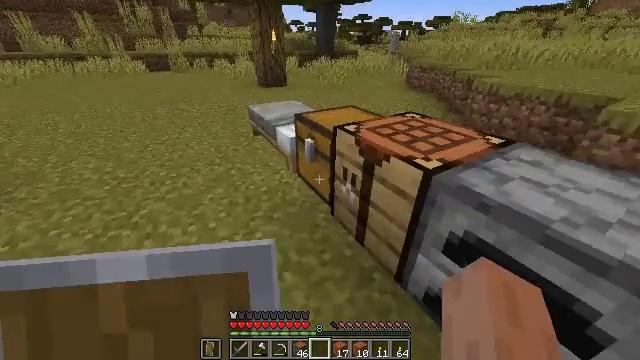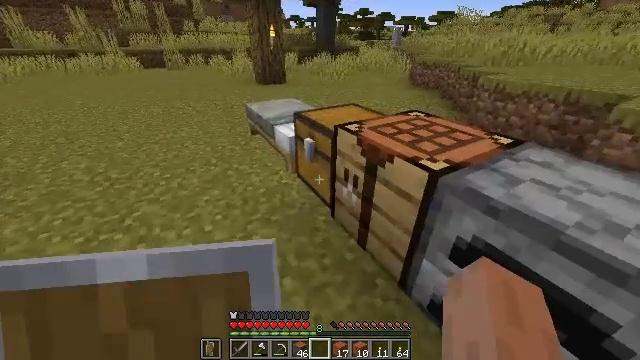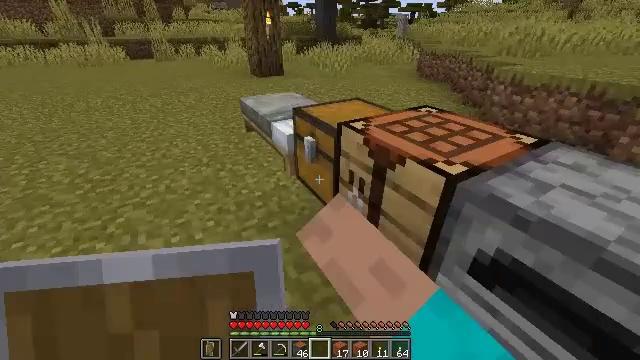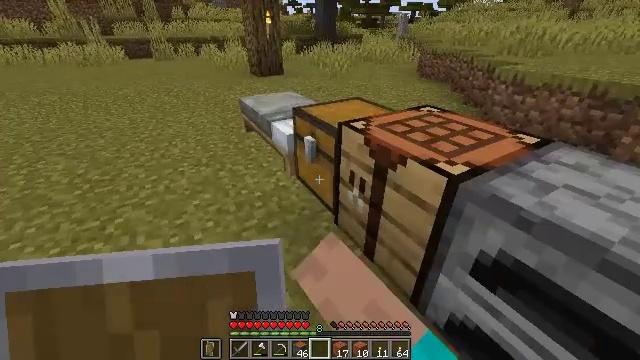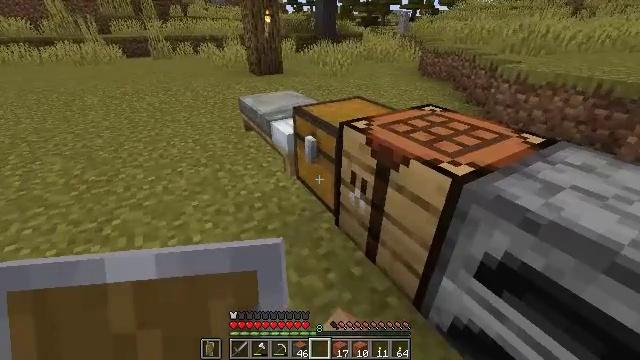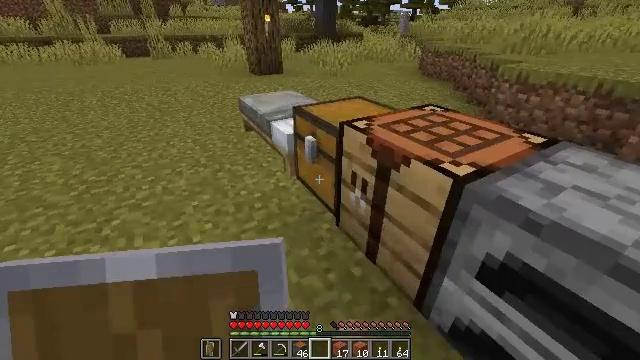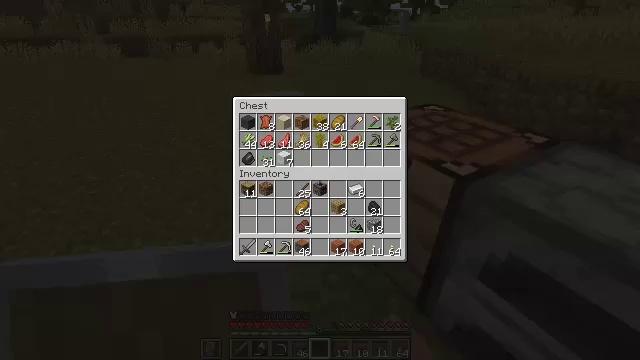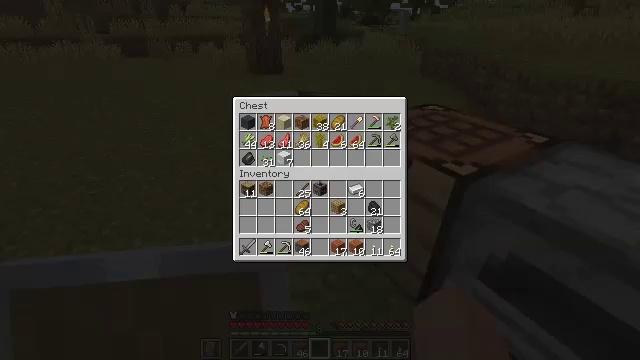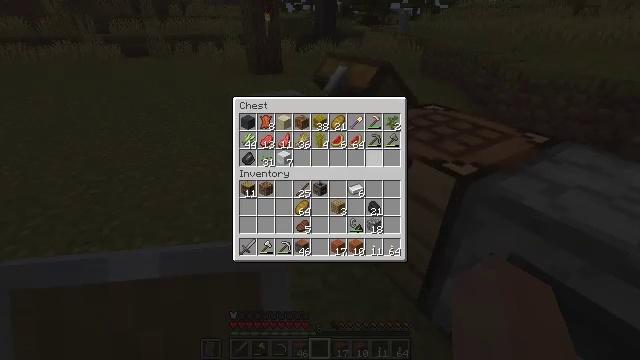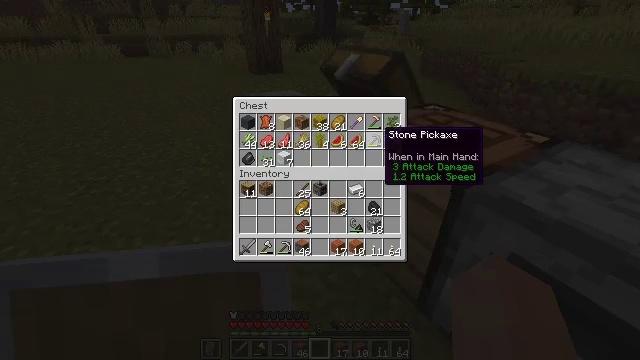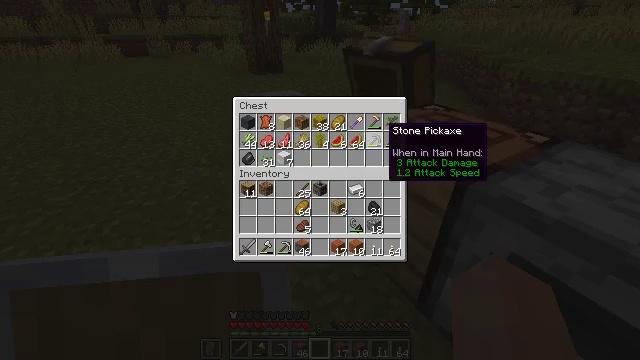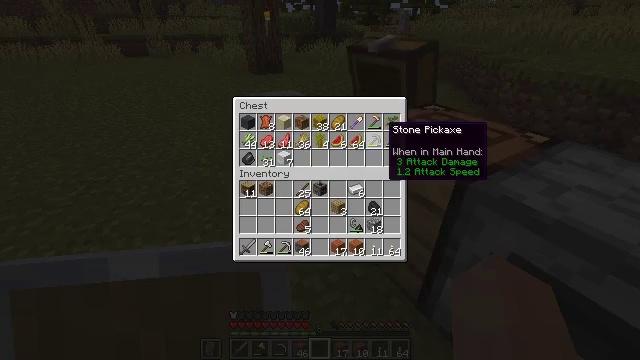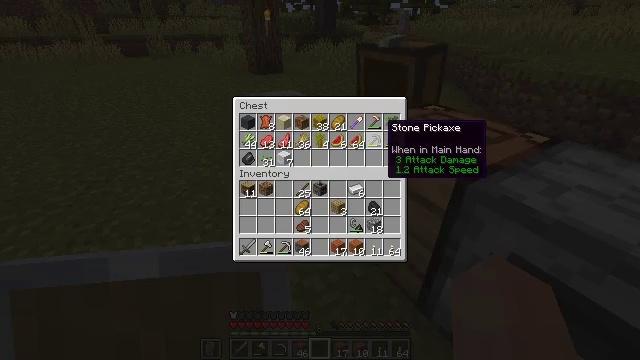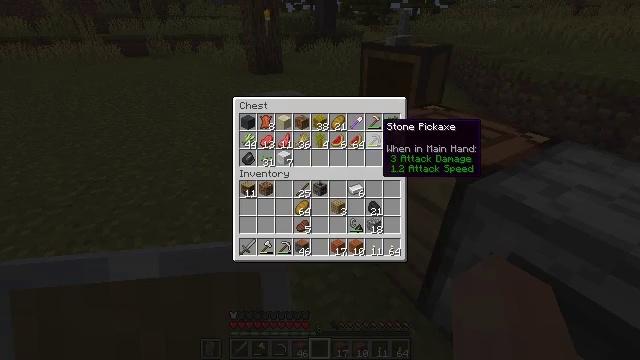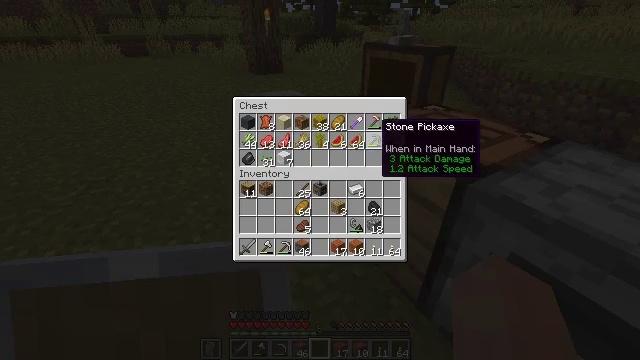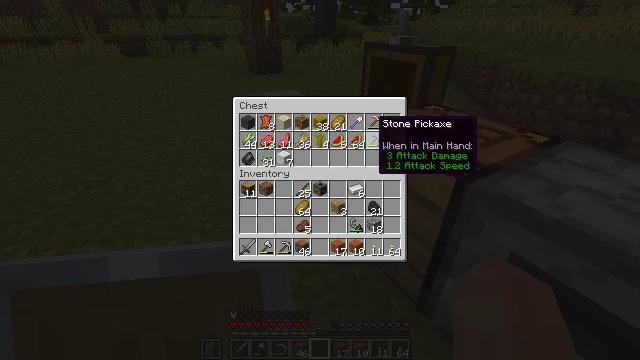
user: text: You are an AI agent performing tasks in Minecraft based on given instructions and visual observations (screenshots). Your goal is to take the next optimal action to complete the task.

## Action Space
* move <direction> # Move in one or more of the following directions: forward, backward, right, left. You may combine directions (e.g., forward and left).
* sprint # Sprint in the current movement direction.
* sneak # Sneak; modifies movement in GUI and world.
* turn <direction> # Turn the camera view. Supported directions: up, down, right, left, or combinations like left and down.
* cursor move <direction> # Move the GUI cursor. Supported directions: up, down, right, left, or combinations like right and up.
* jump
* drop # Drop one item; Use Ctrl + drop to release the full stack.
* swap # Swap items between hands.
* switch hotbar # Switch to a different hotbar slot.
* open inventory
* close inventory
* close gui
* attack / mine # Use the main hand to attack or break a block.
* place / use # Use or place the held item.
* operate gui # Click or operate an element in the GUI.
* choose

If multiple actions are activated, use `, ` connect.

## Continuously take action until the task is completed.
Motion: motion action
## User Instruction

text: Dig up some sand.
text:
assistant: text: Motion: use / place
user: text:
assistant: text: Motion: use / place
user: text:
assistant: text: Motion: use / place
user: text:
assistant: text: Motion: no_op
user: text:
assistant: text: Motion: no_op
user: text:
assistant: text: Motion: open gui
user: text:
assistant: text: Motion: cursor move right
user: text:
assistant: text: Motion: cursor move right and up
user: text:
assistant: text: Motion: cursor move right and up
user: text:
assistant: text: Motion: no_op
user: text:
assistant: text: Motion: no_op
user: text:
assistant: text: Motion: no_op
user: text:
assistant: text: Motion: no_op
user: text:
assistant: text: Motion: sneak
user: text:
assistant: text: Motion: sneak
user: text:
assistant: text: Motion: sneak
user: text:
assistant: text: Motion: sneak
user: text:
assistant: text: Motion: sneak
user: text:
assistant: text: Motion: sneak
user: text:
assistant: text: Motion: sneak
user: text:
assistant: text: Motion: sneak
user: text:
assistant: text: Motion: sneak
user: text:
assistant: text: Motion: sneak
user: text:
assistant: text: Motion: sneak
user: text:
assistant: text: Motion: sneak
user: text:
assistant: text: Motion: sneak
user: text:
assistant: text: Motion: sneak
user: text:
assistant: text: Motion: sneak
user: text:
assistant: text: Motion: sneak
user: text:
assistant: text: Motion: sneak